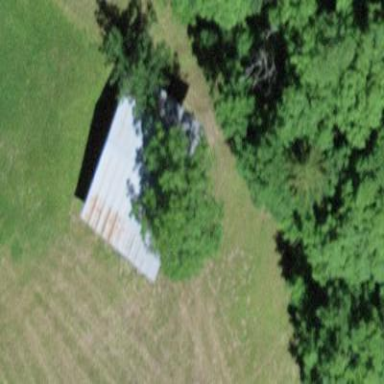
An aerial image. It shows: Rural barn.